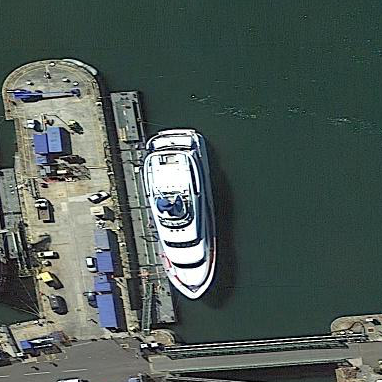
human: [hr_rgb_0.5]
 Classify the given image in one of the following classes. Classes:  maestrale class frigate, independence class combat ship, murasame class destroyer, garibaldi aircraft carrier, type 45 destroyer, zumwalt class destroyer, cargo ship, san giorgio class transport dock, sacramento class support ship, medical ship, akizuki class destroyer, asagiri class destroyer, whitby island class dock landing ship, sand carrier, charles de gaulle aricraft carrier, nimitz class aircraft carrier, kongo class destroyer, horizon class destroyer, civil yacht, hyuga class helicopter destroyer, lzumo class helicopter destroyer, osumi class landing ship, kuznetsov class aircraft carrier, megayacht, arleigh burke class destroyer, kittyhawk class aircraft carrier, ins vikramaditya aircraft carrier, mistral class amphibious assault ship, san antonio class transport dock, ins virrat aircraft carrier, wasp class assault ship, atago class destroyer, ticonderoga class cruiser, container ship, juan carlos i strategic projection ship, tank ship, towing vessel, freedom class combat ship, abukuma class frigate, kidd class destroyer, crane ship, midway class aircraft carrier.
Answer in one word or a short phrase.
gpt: Civil yacht